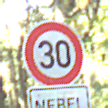
Verkehrszeichen: Geschwindigkeit30
Zusatzzeichen unten: HinweiseAufGefahrenDurchVerbaleAngabe10
Umgebung: Outdoor, Nature
Tageszeit: Midday
Wetter: Clear
Licht: Natural
Jahreszeit: NotSpecified
Kontrast: LowContrast